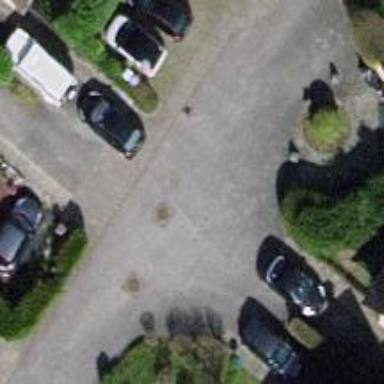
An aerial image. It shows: Living street.